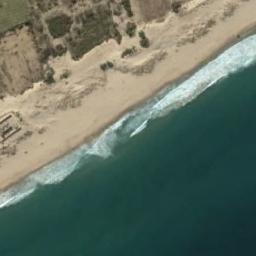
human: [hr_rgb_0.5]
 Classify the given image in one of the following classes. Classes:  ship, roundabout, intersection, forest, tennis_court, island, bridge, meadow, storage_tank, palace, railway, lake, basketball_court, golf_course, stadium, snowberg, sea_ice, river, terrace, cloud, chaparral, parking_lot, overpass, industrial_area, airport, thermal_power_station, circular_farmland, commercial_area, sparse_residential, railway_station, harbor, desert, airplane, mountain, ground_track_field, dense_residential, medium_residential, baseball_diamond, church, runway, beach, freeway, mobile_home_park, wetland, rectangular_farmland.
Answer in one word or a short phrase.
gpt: beach